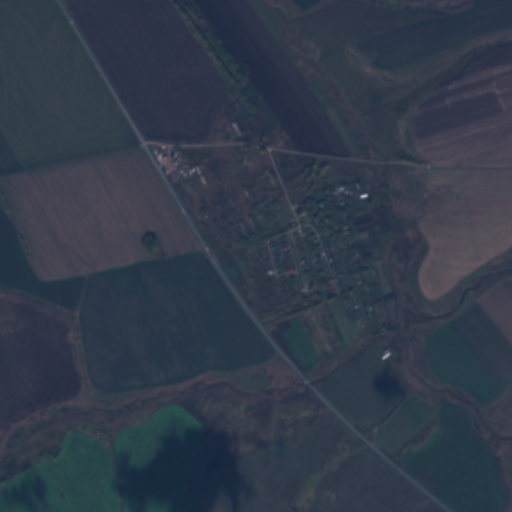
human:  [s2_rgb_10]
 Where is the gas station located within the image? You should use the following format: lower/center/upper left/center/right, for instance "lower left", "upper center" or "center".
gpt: The gas station is located in the upper left of the image.
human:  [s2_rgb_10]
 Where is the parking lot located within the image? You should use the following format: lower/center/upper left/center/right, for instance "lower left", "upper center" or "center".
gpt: There is no parking lot in the image.